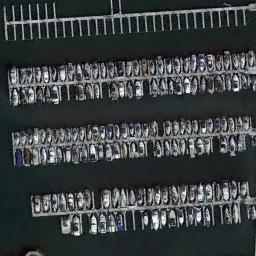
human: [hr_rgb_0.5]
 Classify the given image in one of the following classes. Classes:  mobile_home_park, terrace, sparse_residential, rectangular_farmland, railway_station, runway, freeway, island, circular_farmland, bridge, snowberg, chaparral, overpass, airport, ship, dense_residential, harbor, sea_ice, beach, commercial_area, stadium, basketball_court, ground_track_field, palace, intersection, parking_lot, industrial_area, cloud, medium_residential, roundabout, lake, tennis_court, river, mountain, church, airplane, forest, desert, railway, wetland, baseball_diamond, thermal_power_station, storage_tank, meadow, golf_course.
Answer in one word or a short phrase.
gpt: harbor